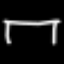
Label: bed